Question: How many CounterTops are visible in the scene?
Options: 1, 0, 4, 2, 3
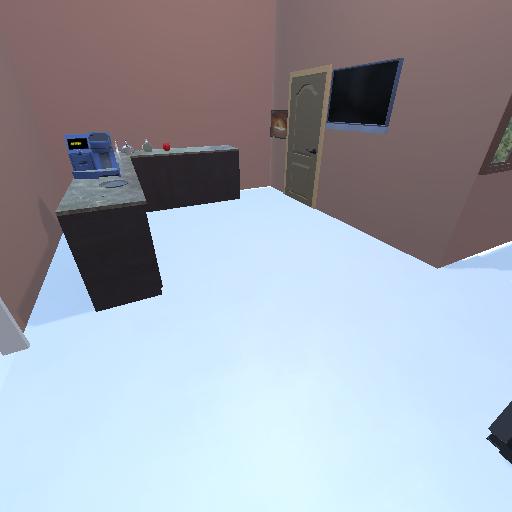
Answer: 1